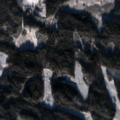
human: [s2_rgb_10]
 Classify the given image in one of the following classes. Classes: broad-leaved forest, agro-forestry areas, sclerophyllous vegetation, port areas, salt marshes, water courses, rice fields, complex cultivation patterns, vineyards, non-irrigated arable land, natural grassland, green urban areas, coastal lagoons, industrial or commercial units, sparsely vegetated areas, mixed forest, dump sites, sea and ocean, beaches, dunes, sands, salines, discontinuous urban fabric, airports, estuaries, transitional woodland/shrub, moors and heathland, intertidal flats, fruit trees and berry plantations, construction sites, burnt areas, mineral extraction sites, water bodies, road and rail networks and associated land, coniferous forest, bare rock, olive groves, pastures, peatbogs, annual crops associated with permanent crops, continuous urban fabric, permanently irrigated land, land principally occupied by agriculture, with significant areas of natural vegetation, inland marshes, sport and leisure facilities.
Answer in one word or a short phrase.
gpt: non-irrigated arable land, land principally occupied by agriculture, with significant areas of natural vegetation, coniferous forest, mixed forest